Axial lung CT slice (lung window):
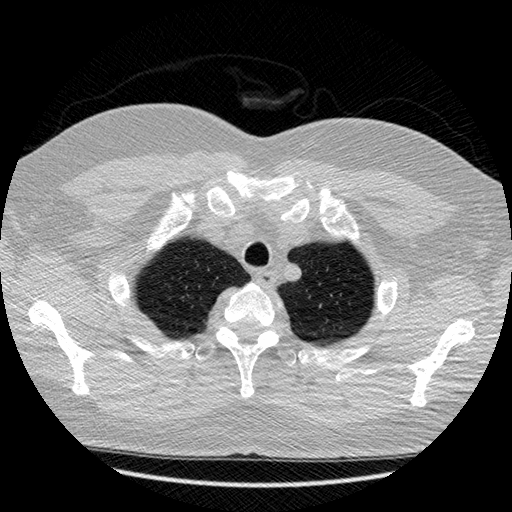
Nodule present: no